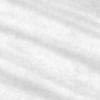
Label: change